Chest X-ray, PA view. Patient: 36 years old, sex F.
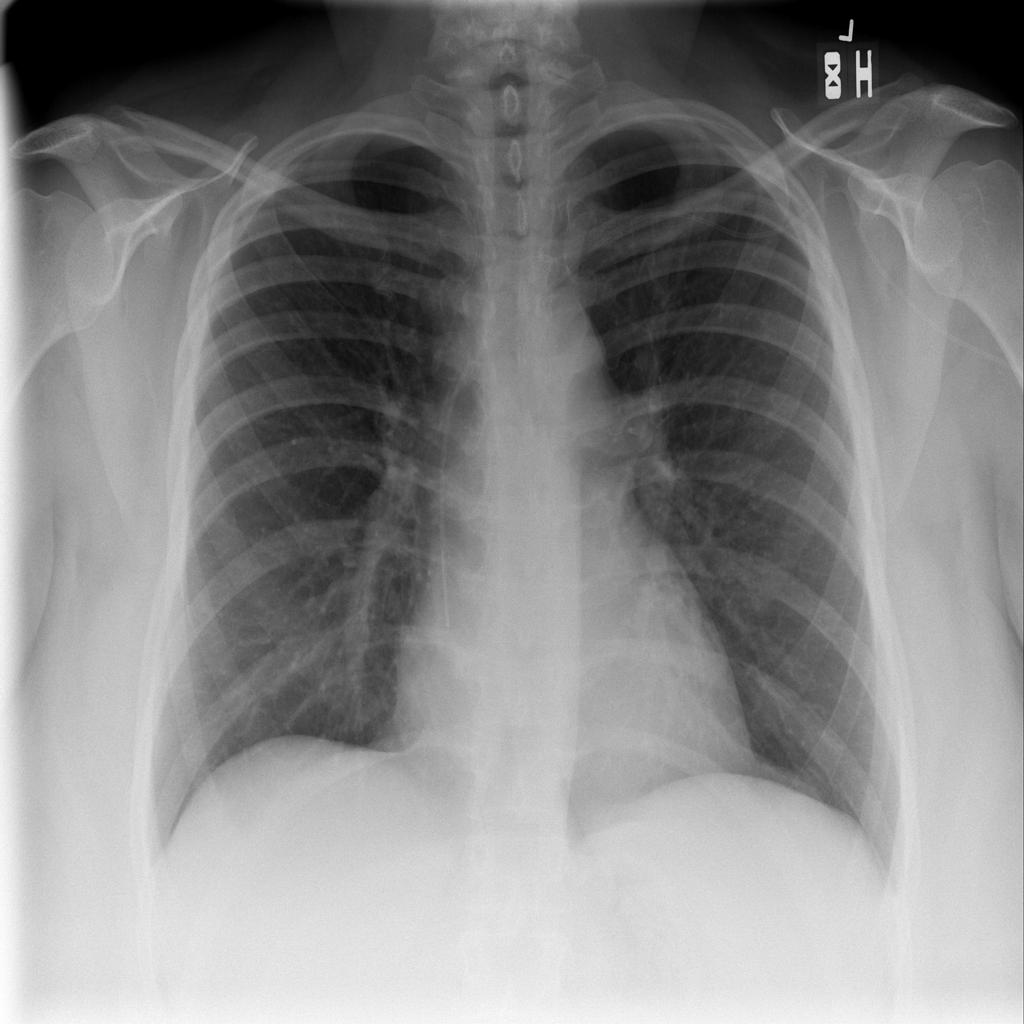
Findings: No Finding